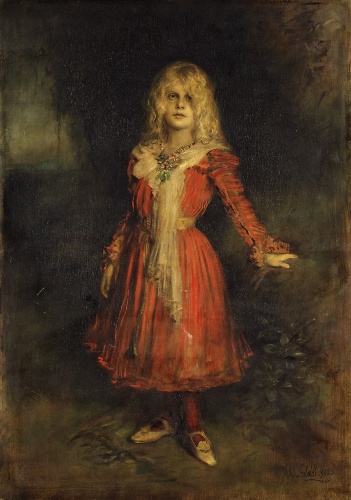
Title: Marion Lenbach (1892–1947), the Artist's Daughter
Artist: Franz von Lenbach
Artist bio: German, Schrobenhausen 1836–1904 Munich
Date: 1900
Object type: Painting
Classification: Paintings
Medium: Oil on canvas
Dimensions: 58 7/8 x 41 1/2 in. (149.5 x 105.4 cm)
Department: European Paintings
Credit line: Bequest of Collis P. Huntington, 1900
Accession year: 1925
Repository: Metropolitan Museum of Art, New York, NY
Tags: Girls|Portraits